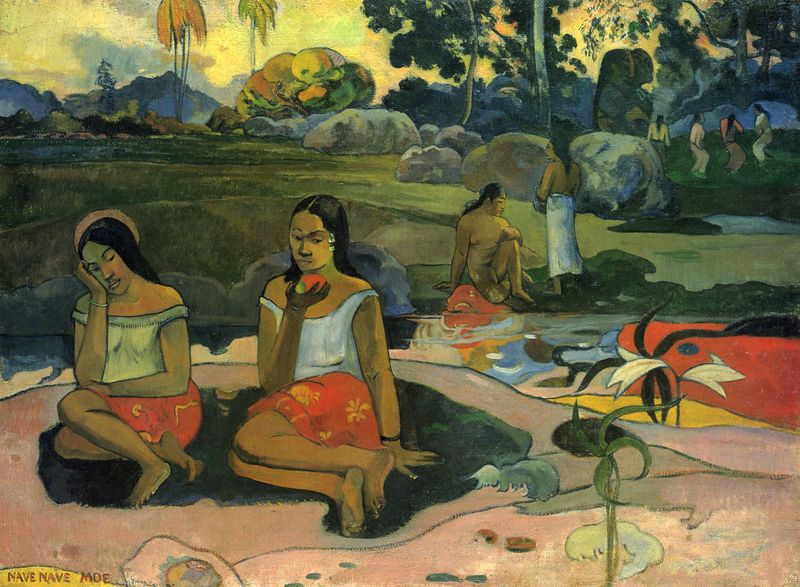
Titel: Herrliches Geheimnis (Nave nave moe)
Künstler: Paul Gauguin
Standort: Sankt Petersburg
Institution: Eremitage
Schlagwörter: baum, blau, felsen, gemälde, gott, gruppe, himmel, mann, meer, nackt, schatten, wasser, weiß, wolken, baden, badende, bäume, fluss, frauen, gelb, grün, landschaft, menschen, mädchen, ocker, see, sitzen, teich, ufer, abend, blume, blumen, braun, bunt, finger, frau, grau, hintergrund, kleid, licht, männer, ohrring, orange, schwarz, blüte, blüten, gras, obst, rot, tuch, wiese, expressionismus, malerei, rock, symbolismus, tanz, hemd, jung, stein, steine, bild, hände, öl, bach, dämmerung, natur, spiegelung, gewässer, boden, insel, gold, sitzend, pflanzen, tanzen, rosa, scheitel, schön, wald, arbeit, frucht, skulptur, beine, apfel, farbig, strand, wellen, schlafen, röcke, moderne, blusen, hemden, abstrakt, berge, farben, fels, gebirge, sonnenuntergang, naiv, picknick, füsse, figuren, ölgemälde, essen, manet, palme, exotik, gruppen, gauguin, paradies, südsee, blut, lendentuch, expressionistisch, paul, hocken, titel, lilie, fisch, heiligenschein, statuen, fernweh, sehnsucht, tümpel, gaugin, seerosen, palmen, plfanzen, lilien, kolonie, unschuld, mango, karibik, paul gauguin, kult, franz marc, skulptren, indianer, paul gaugin, tahiti, ureinwohner, götzen, top, tropisch, kreole, götze, haiti, freuen, ozeanien, ausdrucksfarbe, polynesien, cloisonnismus, gaugain, heiden, drüchte, rase, apfeö, nave, inselleben, melanesien, moe, nave nave moe, pfalme